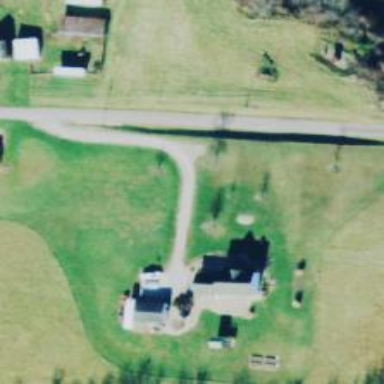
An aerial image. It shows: Driveway.